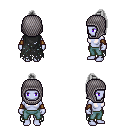
a pixel art fantasy rpg character, female body template, dark elf, purple skin, black tattered cape, teal pants, gray long topknot hairstyle, chain hood, cloth bracers, four views (front, back, left, right), 2x2 character sprite sheet, small pixel art, hard edges, no anti-aliasing